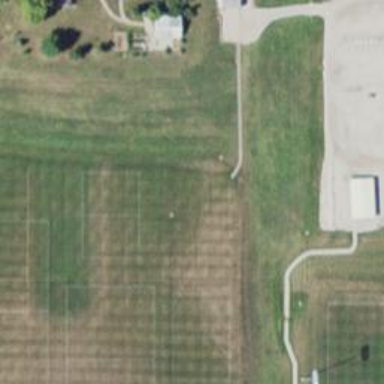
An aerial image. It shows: Soccer pitch designated for leisure and sports activities.